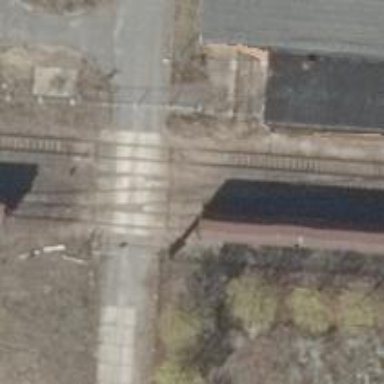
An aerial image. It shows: Railway yard used for servicing trains.